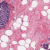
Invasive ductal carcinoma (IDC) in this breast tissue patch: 1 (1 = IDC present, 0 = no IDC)